Field crop: tomato
Growth stage: 1
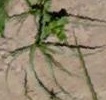
Species: cyperus